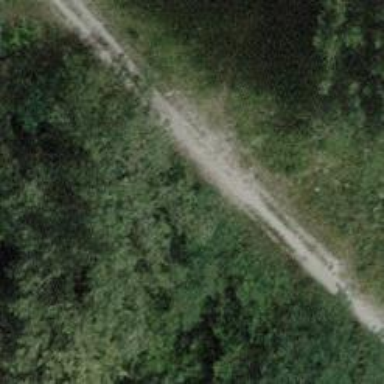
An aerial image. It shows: Bridleway.